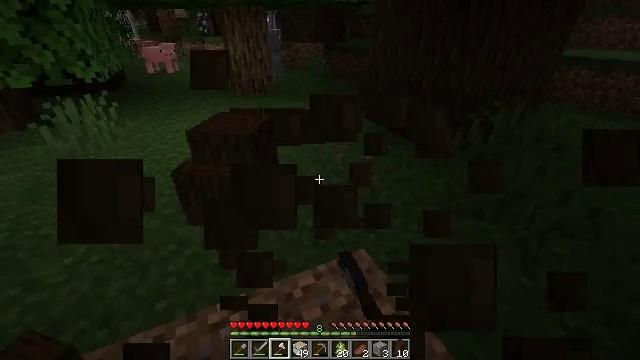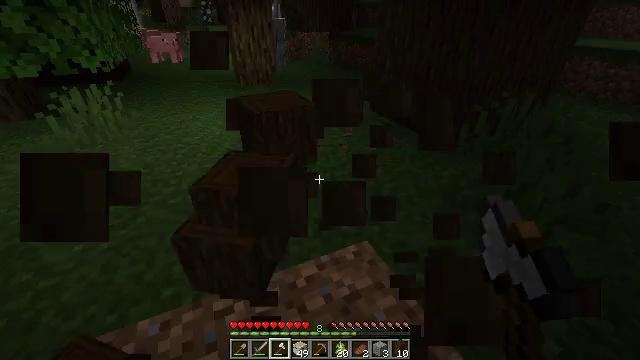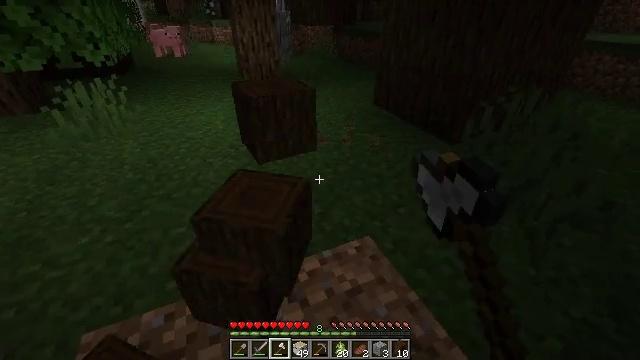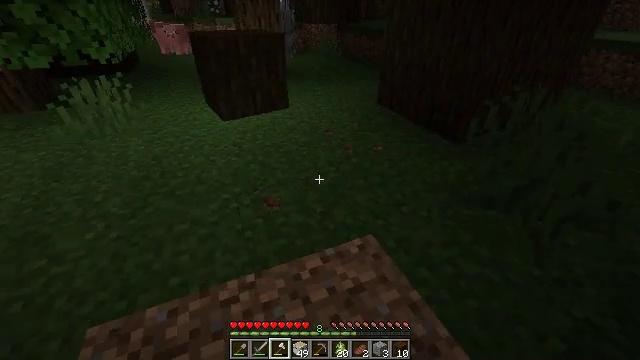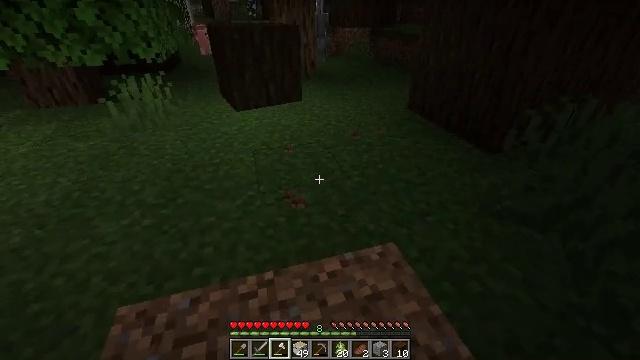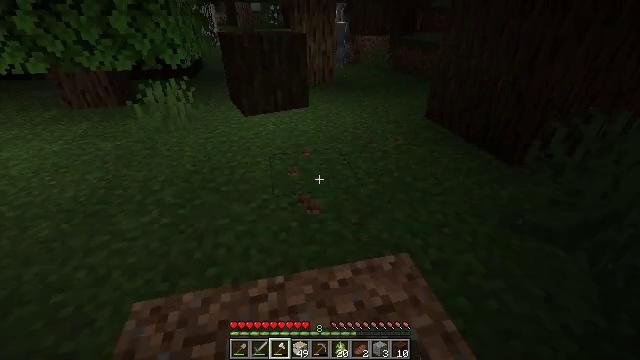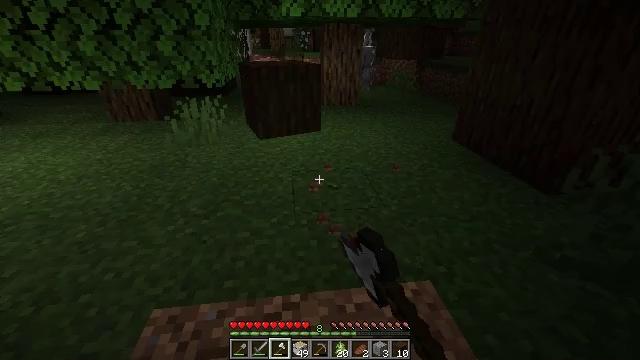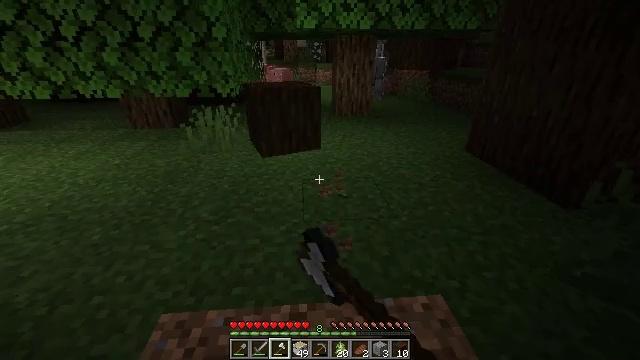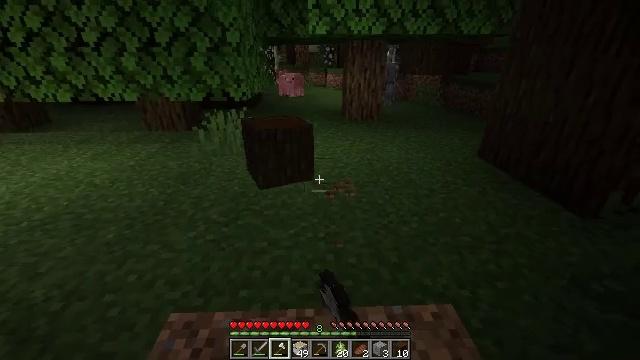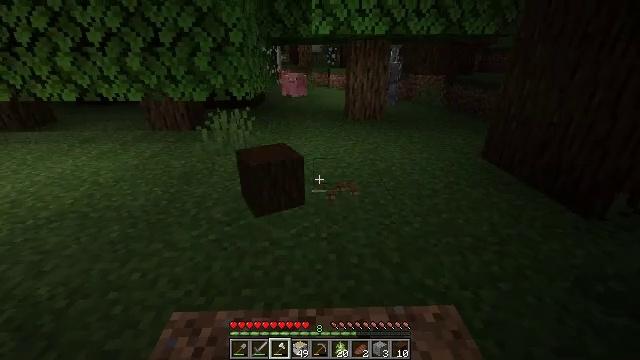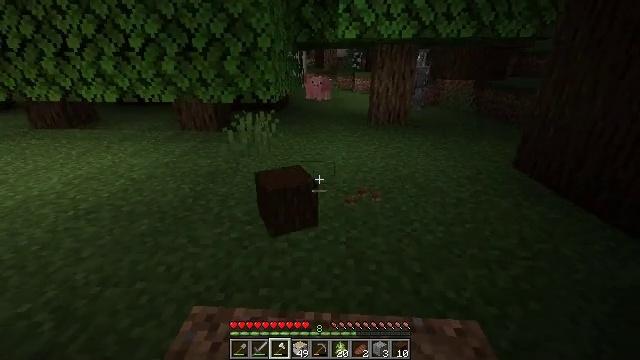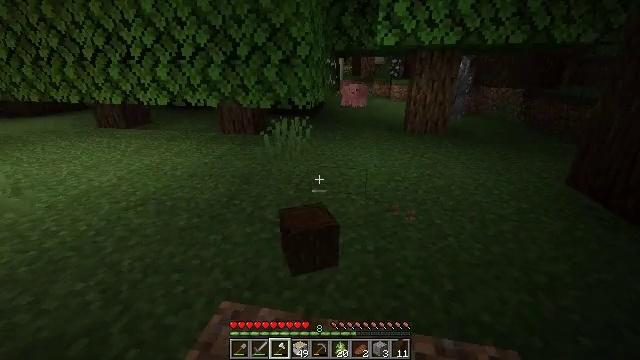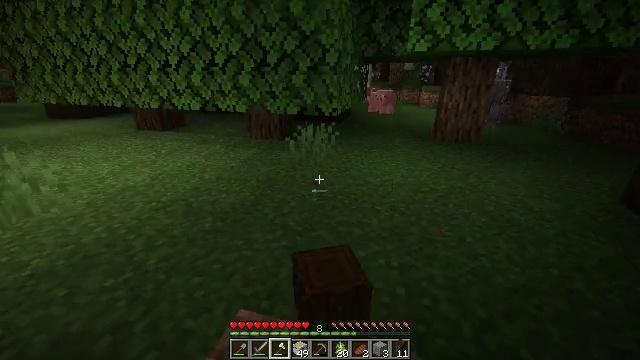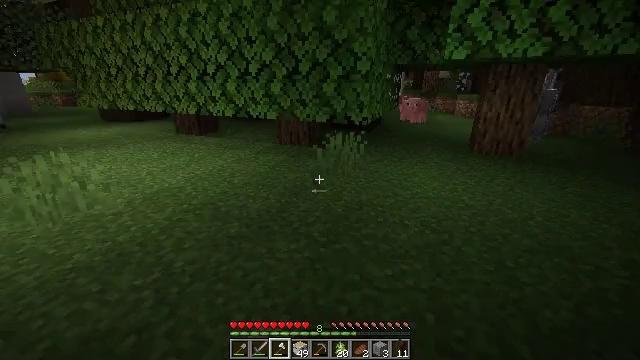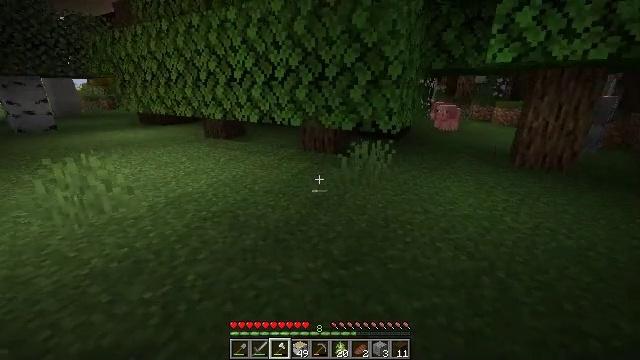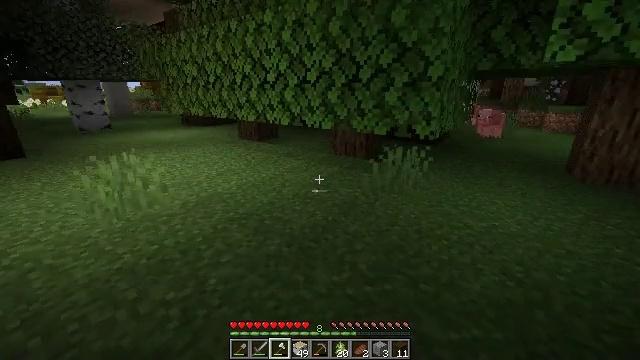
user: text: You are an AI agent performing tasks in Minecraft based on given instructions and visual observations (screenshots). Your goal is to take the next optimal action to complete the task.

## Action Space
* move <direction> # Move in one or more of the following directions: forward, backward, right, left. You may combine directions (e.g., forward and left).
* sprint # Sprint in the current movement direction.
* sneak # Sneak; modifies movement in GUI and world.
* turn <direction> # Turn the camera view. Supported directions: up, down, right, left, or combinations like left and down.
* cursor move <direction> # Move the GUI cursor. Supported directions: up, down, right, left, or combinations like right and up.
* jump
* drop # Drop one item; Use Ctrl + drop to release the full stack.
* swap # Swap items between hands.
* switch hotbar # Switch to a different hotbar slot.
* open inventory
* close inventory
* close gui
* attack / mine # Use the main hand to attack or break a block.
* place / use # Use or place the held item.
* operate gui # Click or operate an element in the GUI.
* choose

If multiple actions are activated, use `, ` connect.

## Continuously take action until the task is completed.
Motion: motion action
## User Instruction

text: Harvest dark oak log for resources.
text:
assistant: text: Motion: turn left and down, attack / mine
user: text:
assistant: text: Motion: turn down, attack / mine
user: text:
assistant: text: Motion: attack / mine
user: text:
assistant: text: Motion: turn left, attack / mine
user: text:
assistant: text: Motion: turn left and up, attack / mine
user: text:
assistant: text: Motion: turn left and up, attack / mine
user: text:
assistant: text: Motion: turn left and up, attack / mine
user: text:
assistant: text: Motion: turn left
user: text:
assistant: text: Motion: no_op
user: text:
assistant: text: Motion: turn left
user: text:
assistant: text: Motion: turn left and up
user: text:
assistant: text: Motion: move forward, turn left and up
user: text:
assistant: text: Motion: move forward, turn left and up
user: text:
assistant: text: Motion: move forward, turn left and up
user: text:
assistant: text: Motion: move forward, turn left
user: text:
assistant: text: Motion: move forward, turn left
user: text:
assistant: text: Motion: turn left
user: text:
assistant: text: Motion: turn left
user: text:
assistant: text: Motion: turn left
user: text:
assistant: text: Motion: turn left
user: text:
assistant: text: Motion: turn left
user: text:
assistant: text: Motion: turn left
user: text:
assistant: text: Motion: turn left
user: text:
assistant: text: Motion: turn left
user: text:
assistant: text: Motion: turn left
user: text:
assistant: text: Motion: turn left
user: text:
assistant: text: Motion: turn left
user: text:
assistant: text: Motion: turn left
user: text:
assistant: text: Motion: turn left
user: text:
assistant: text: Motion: turn left and up